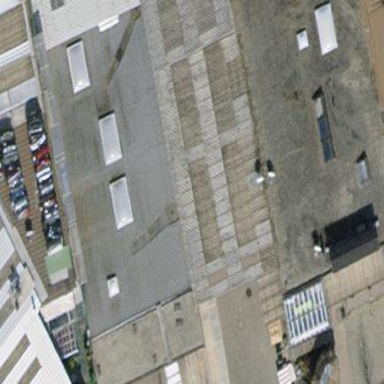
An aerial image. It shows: View of roof of building.